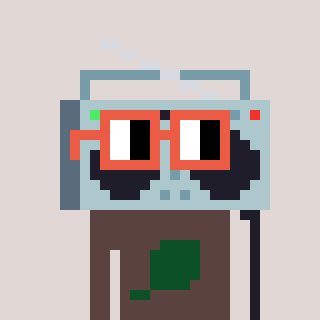
a pixel art character with square orange glasses, a boombox-shaped head and a darkbrown-colored body on a warm background